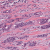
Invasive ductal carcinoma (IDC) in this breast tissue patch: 1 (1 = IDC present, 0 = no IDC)